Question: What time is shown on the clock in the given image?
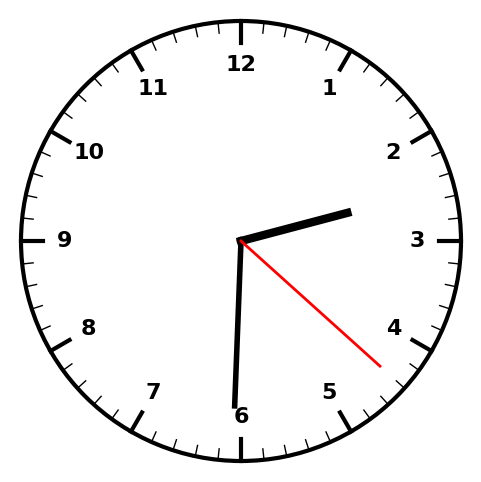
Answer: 02:30:22